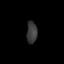
Tissue: lung
Cell type: Endothelial cells
Senescence score: 0.5797
Nuclear area (px): 231
Mean DAPI intensity: 56.762